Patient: sex M, age 52
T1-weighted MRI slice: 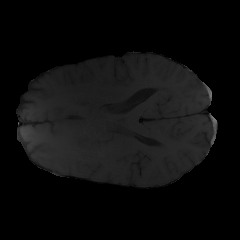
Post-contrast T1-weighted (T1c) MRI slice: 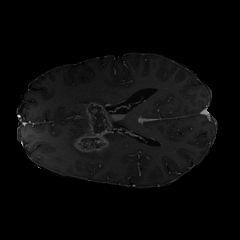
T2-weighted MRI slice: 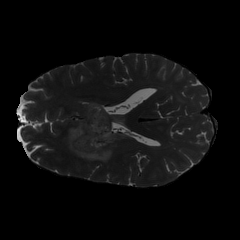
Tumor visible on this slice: yes
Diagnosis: Glioblastoma, IDH-wildtype
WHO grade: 4